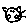
Label: cat